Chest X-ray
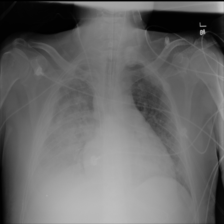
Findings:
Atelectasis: negative
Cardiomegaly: negative
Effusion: positive
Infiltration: positive
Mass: negative
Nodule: negative
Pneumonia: negative
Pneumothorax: negative
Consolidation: positive
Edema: negative
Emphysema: negative
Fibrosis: negative
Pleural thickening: negative
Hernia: negative